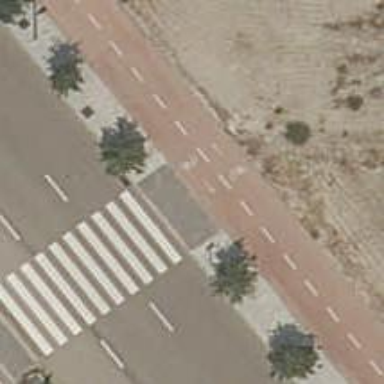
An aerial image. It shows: Cycleway.